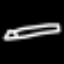
Label: pencil